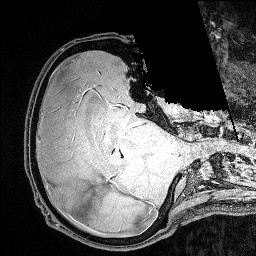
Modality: FLASH
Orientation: axial
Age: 25
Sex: male